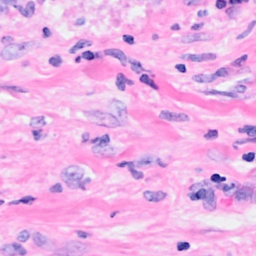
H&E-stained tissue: Breast